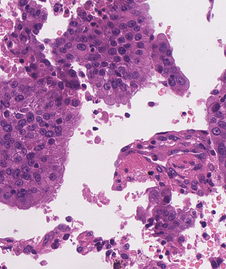
Tumor epithelial tissue: yes
Tumor-associated stroma tissue: yes
Normal tissue: no